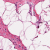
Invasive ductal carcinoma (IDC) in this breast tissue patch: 0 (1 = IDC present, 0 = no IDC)